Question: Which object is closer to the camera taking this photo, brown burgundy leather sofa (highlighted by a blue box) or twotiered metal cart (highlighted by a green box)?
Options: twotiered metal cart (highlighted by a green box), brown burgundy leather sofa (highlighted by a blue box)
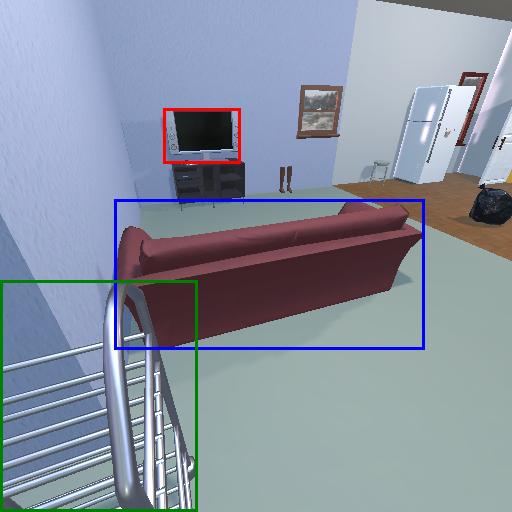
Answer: twotiered metal cart (highlighted by a green box)